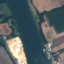
Land use / land cover: River